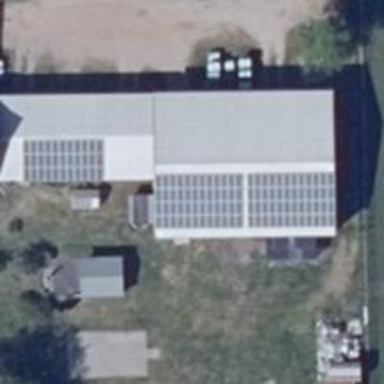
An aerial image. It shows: Solar photovoltaic panel generating electricity through small installation.